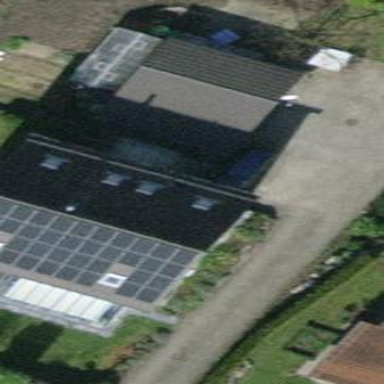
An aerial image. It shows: Detached building with tile roof.